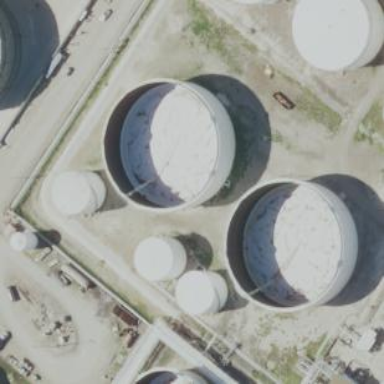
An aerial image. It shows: Storage tank which is man-made and housed in building.